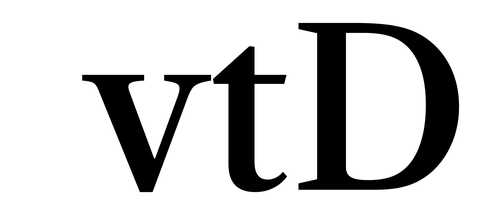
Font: LibreCaslonText_Medium